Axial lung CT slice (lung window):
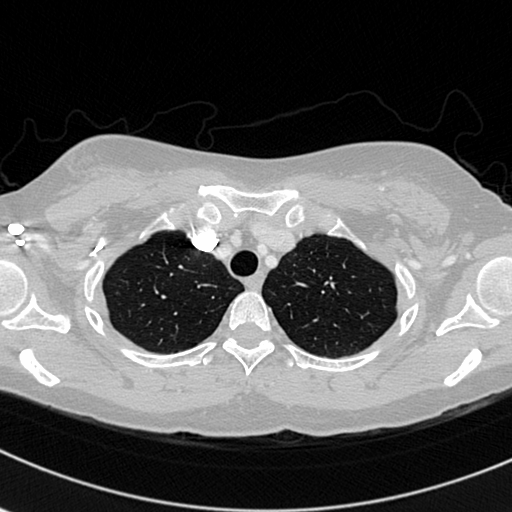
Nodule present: no